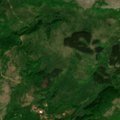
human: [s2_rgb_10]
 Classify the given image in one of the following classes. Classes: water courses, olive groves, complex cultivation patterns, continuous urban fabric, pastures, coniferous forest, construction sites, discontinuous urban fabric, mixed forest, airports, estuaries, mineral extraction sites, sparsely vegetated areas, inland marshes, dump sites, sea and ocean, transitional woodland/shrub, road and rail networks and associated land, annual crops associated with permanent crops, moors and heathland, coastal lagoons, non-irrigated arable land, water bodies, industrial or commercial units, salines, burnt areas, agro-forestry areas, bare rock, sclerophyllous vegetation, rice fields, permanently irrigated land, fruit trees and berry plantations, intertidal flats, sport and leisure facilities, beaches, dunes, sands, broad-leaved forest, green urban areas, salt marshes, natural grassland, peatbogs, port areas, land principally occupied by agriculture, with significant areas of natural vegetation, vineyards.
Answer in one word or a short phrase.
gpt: land principally occupied by agriculture, with significant areas of natural vegetation, broad-leaved forest, transitional woodland/shrub